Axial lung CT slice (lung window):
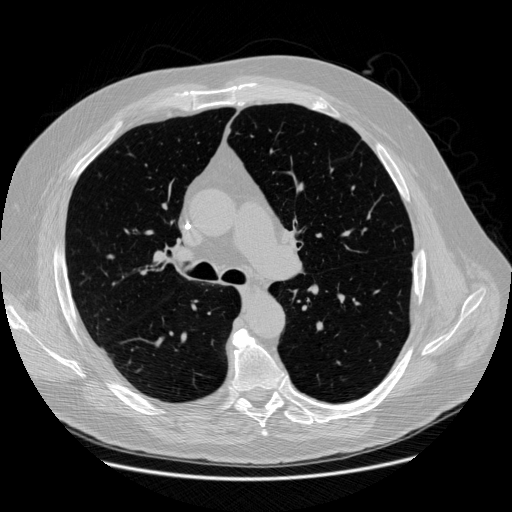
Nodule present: no